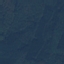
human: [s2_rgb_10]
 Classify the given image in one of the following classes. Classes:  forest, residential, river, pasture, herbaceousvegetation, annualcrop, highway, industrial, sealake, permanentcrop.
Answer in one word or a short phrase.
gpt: Forest